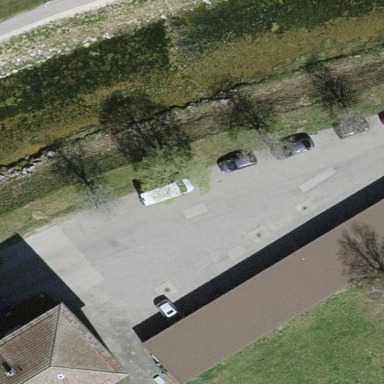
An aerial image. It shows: Group of garages.